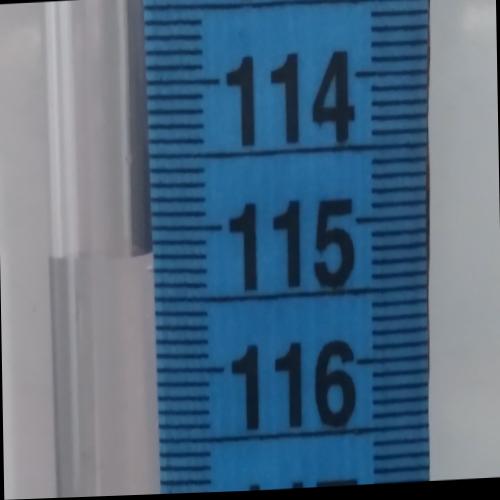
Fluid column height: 115.2 cm